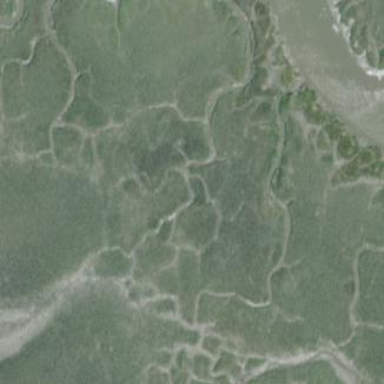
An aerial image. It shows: Tidal wetland characterized by saltmarsh vegetation.